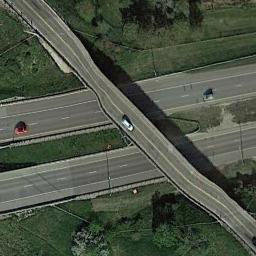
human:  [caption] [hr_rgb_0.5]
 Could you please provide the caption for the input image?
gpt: The overpass is next to the grass .

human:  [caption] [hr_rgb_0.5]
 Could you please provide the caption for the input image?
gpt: An overpass on top of two roads .

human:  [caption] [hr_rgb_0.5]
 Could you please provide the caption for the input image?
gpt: There are several cars on the overpass .

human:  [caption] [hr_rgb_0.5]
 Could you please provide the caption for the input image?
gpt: The cross-line overpass is over the roads on the lawn .

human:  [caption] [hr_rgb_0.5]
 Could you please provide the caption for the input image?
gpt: There are green trees and meadows around the overpass .